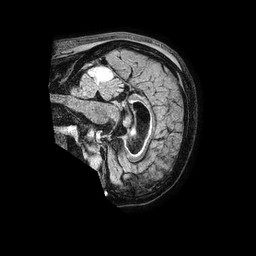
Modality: FLAIR
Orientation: sagittal
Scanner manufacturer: philips
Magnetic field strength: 1.5 T
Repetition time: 4.8 s
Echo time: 0.3 s